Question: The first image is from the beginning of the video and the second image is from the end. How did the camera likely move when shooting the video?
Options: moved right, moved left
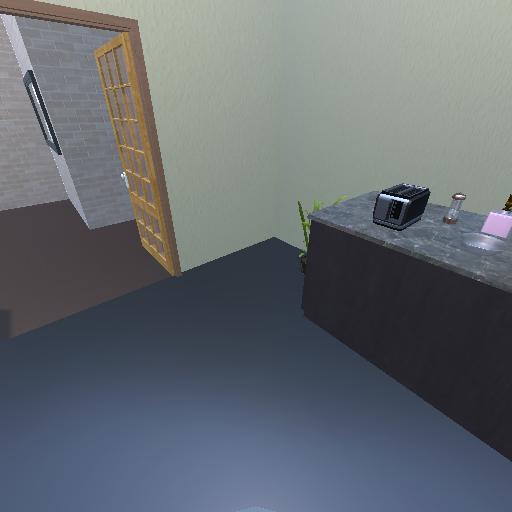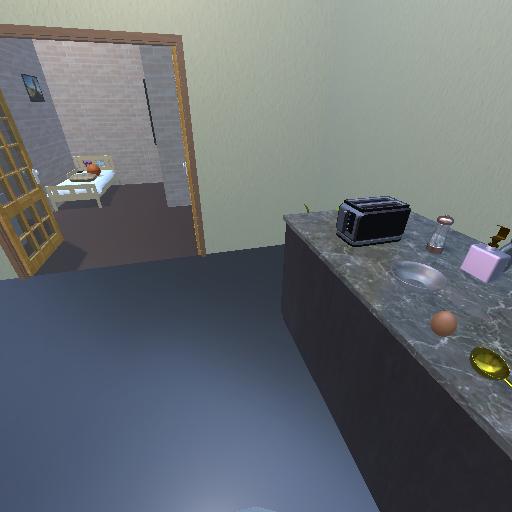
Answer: moved right